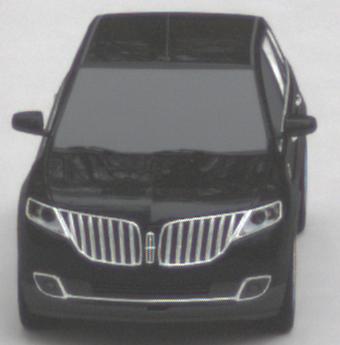
Make: Lincoln
Model: MKX
Detailed model: Gen. 1 CD3
Model produced from: 2010
Model produced until: 2015
Doors: 5
Color: black
Road condition: dry road
Daytime: morning or afternoon
Contrast: low contrast